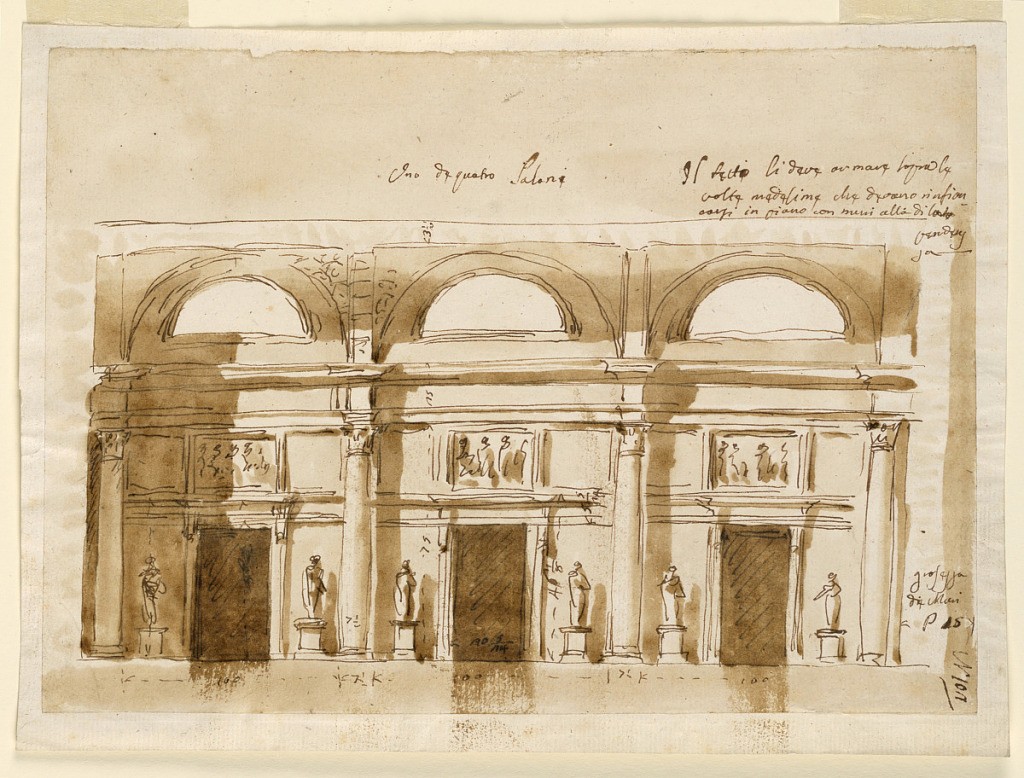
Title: Design for Salon Entrance Wall
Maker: Giuseppe Barberi, Italian, 1746–1809
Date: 1746–1809
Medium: Pen and brown ink, brush and brown wash on off-white laid paper, lined
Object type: Drawing
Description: The hall has a barrel vault, three compartments. A half-circular window is in each of them, above the entablature. Four Corinthian columns are the supports. In the intercolumniation are doors. The entablature of their frames are connected by entablatures. The overdoors have the shape of oblongs. The fill the space between the lower and the upper entablature. Left and right of the doors stand statues upon pedestals. Measurements are inscribed.